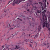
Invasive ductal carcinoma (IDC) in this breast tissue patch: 1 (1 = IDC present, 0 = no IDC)